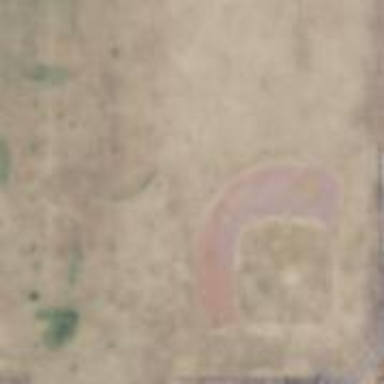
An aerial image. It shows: Baseball pitch for leisure and sports activities.